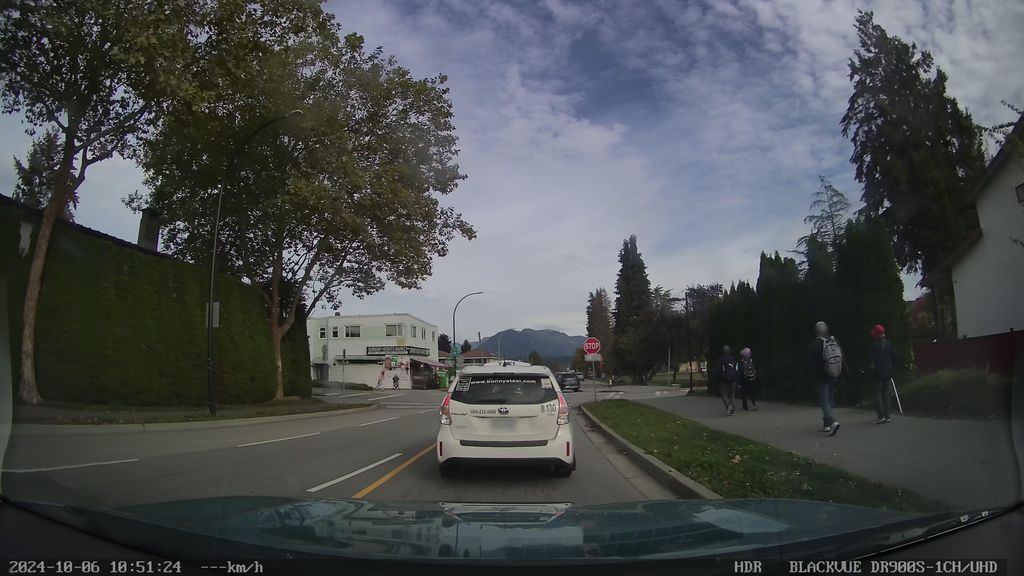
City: vancouver